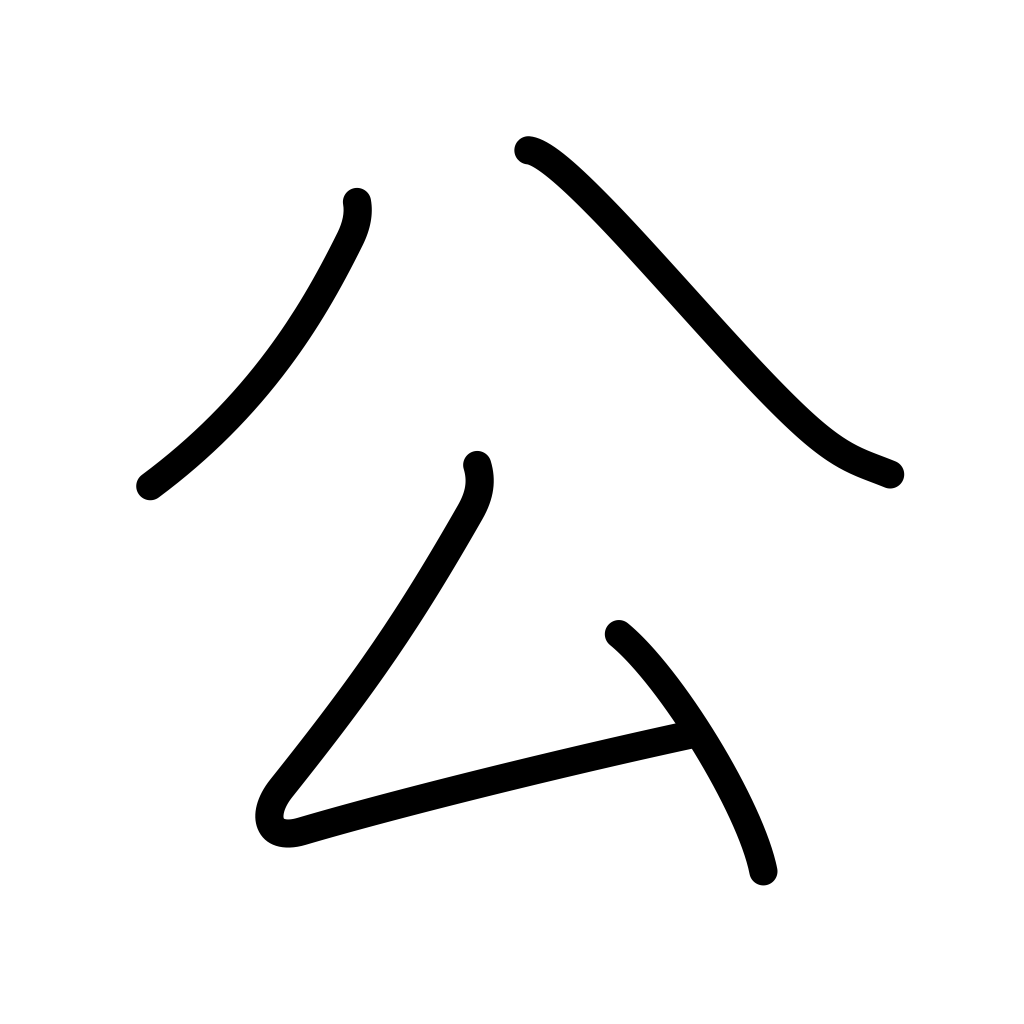
Meaning: public, prince, official, governmental